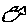
Label: fish